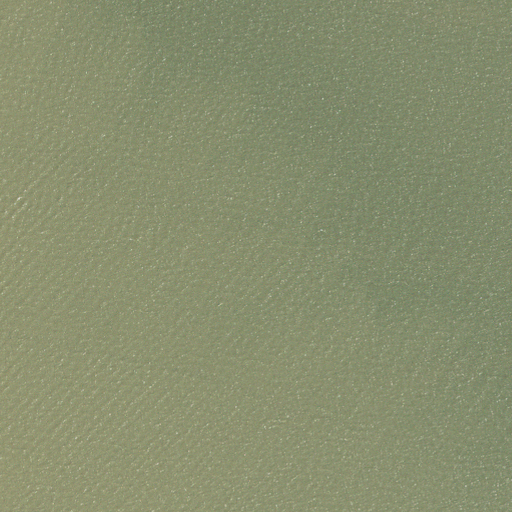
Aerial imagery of bar in Maryland named Swan Point Bar containing only open water